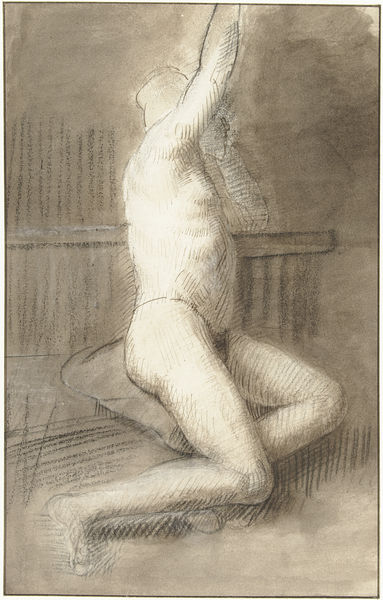
Titel: Zittend mannelijk naakt met opgeheven linkerarm
Künstler: Constantijn à Renesse
Standort: Amsterdam
Institution: Rijksmuseum
Schlagwörter: akt, lendenschurz, mann, nackt, weiß, grau, raum, schwarz, zeichnung, arm, bein, kahl, kissen, glatze, penis, schraffur, stich, strich, bleistift, karg, strecken, zwichnung, wenig, geländcer